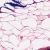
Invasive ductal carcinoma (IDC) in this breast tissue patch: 0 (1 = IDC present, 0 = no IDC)